Field crop: tomato
Growth stage: 1
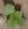
Species: solanum